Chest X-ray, AP view. Patient: 1 years old, sex M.
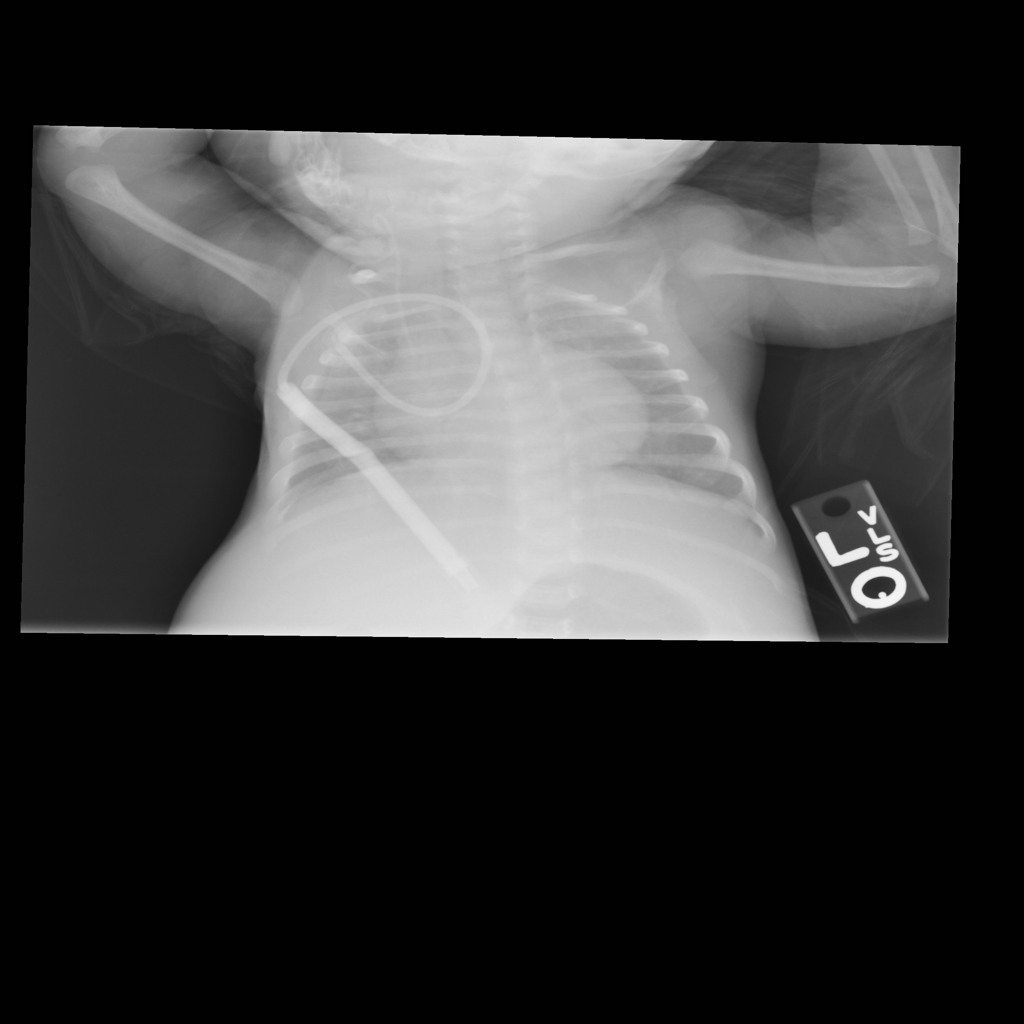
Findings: No Finding